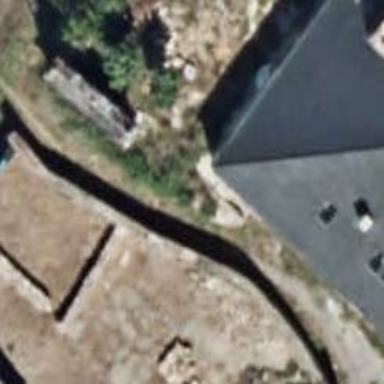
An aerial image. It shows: Wall made of stone.